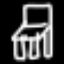
Label: chair